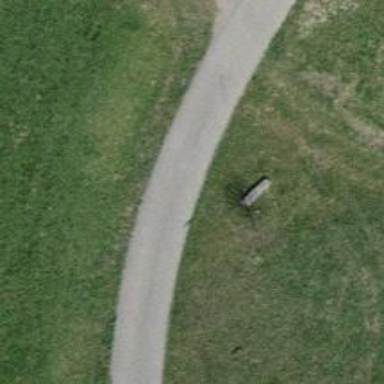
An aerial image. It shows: Bench for seating.